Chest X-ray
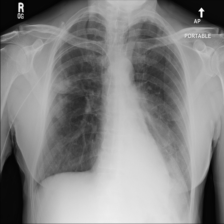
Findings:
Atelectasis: negative
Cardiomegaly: negative
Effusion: negative
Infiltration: negative
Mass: positive
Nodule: negative
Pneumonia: negative
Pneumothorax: negative
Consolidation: negative
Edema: negative
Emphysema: negative
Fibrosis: negative
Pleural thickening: positive
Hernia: negative